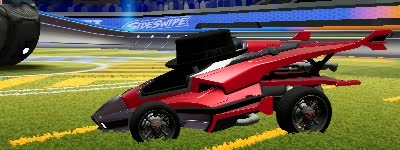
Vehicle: aftershock